Question: I am trying to follow this <URL> to create material design tool bar. I am at step 7 where my activity should have a color tool bar but my app looks like
for reference, here are my style.xml, color.xml, tool_bar.xml files
'''
<resources>
<!-- Base application theme. -->
<style name="AppTheme" parent="Theme.AppCompat.Light.NoActionBar">
<item name="android:colorPrimary">@color/ColorPrimary</item>
<item name="android:colorPrimaryDark">@color/ColorPrimaryDark</item>
<!-- Customize your theme here. -->
</style>
</resources>
'''
There was another style.xml in the same folder which has next to it. I didn't make any changes to it though.
'''
<?xml version="1.0" encoding="utf-8"?>
<resources>
<color name="ColorPrimary">#FF5722</color>
<color name="ColorPrimaryDark">#E64A19</color>
</resources>
'''
'''
<?xml version="1.0" encoding="utf-8"?>
<android.support.v7.widget.Toolbar xmlns:android="http://schemas.android.com/apk/res/android"
android:layout_width="match_parent"
android:layout_height="wrap_content"
android:background="@color/ColorPrimary"
android:elevation="4dp">
</android.support.v7.widget.Toolbar>
'''
'''
<RelativeLayout xmlns:android="http://schemas.android.com/apk/res/android"
xmlns:tools="http://schemas.android.com/tools"
android:layout_width="match_parent"
android:layout_height="match_parent"
android:paddingBottom="@dimen/activity_vertical_margin"
android:paddingLeft="@dimen/activity_horizontal_margin"
android:paddingRight="@dimen/activity_horizontal_margin"
android:paddingTop="@dimen/activity_vertical_margin"
tools:context=".MainActivity">
<include
android:id="@+id/tool_bar"
layout="@layout/tool_bar"
/>
<TextView
android:layout_width="wrap_content"
android:layout_height="wrap_content"
android:text="@string/hello_world" />
</RelativeLayout>
'''
If i make changes in stylev21.xml file, I can see my app looks like whats in the tutorial. But if leave style-v21.xml unchanged and make changes in style.xml I don't see those changes. What style*.xml file shall i edit ?
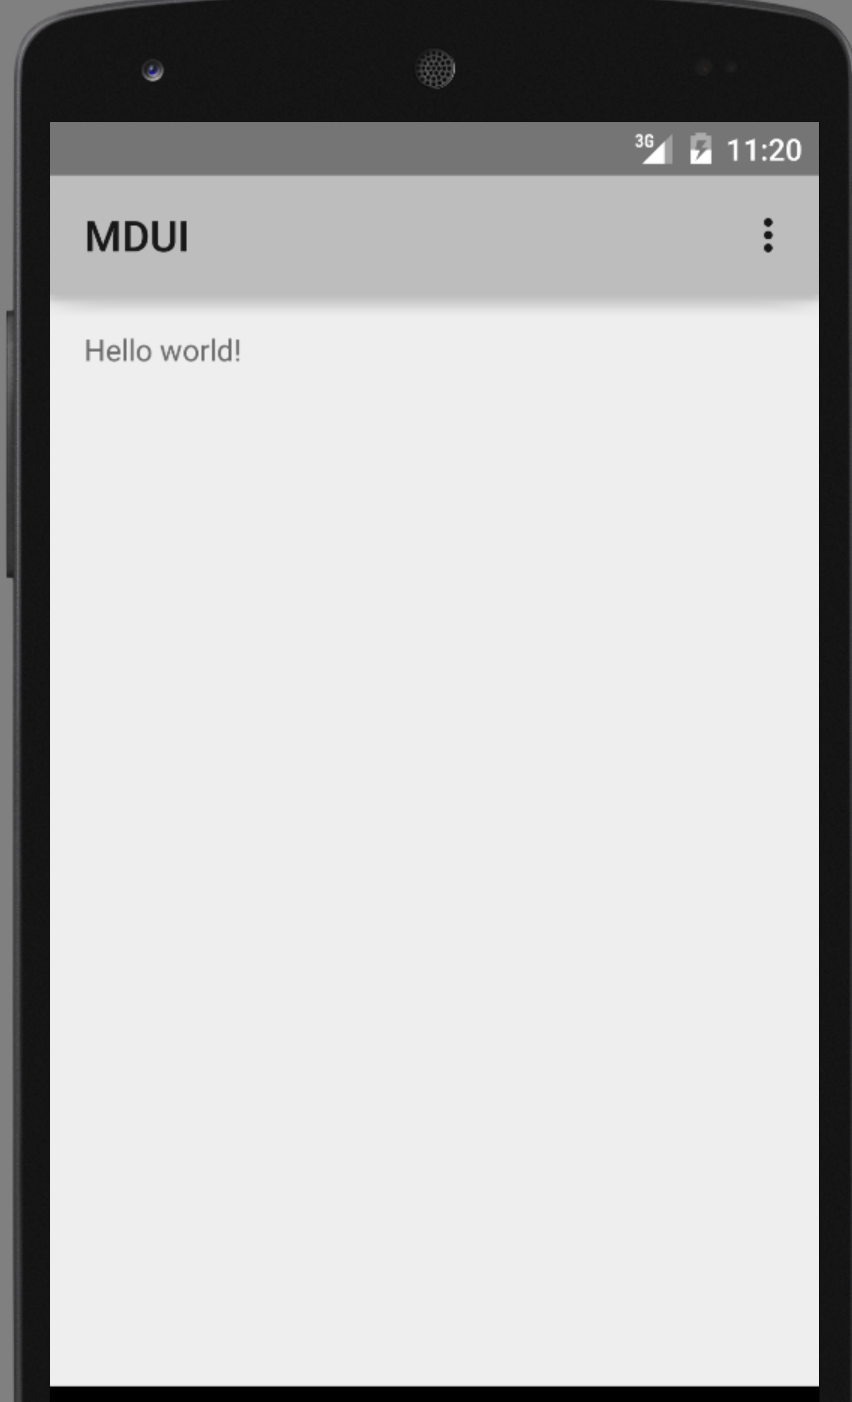
Answer: Purpose of having different styles.xml is that you can add changes specific to the Android version. But then you need to maintain same changes in both the files.
If you are testing your application on device having Android version 5.0 lollipop then style defined in v21/styles.xml will reflect in your application. Otherwise common styles.xml
If you want the same output as displayed in tutorial then I would suggest few changes.
1. Edit your activity_main.xml <RelativeLayout
xmlns:android="http://schemas.android.com/apk/res/android"
xmlns:tools="http://schemas.android.com/tools"
android:layout_width="match_parent"
android:layout_height="match_parent"
tools:context=".MainActivity">
<include
android:id="@+id/tool_bar"
layout="@layout/tool_bar"/>
<TextView
android:layout_width="wrap_content"
android:layout_height="wrap_content"
android:text="@string/hello_world" />
</RelativeLayout>
P.S. I have just removed margin from 'RelativeLayout'.
1. Edit both styles.xml and define style which contain no Action bar. E.g. "Theme.AppCompat.Light.NoActionBar"
After doing these changes your app will work perfectly on all devices.
I hope it help.